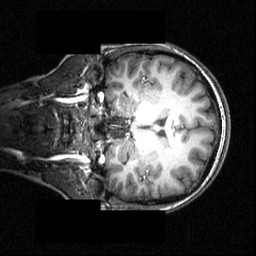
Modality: T1w
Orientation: coronal
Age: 19
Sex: female
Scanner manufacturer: siemens
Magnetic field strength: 3.951 T
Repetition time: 1.5 s
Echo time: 0.00335 s